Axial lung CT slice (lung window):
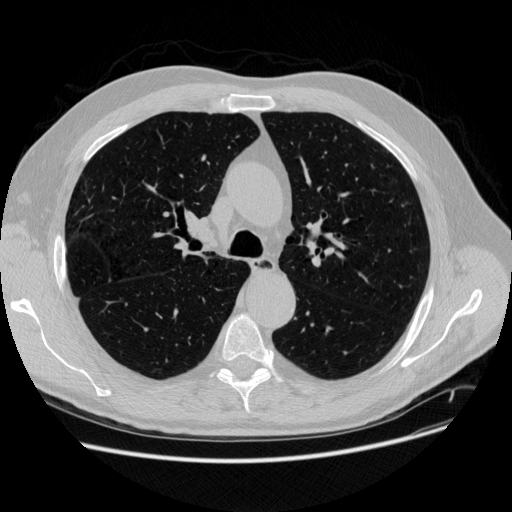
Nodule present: no